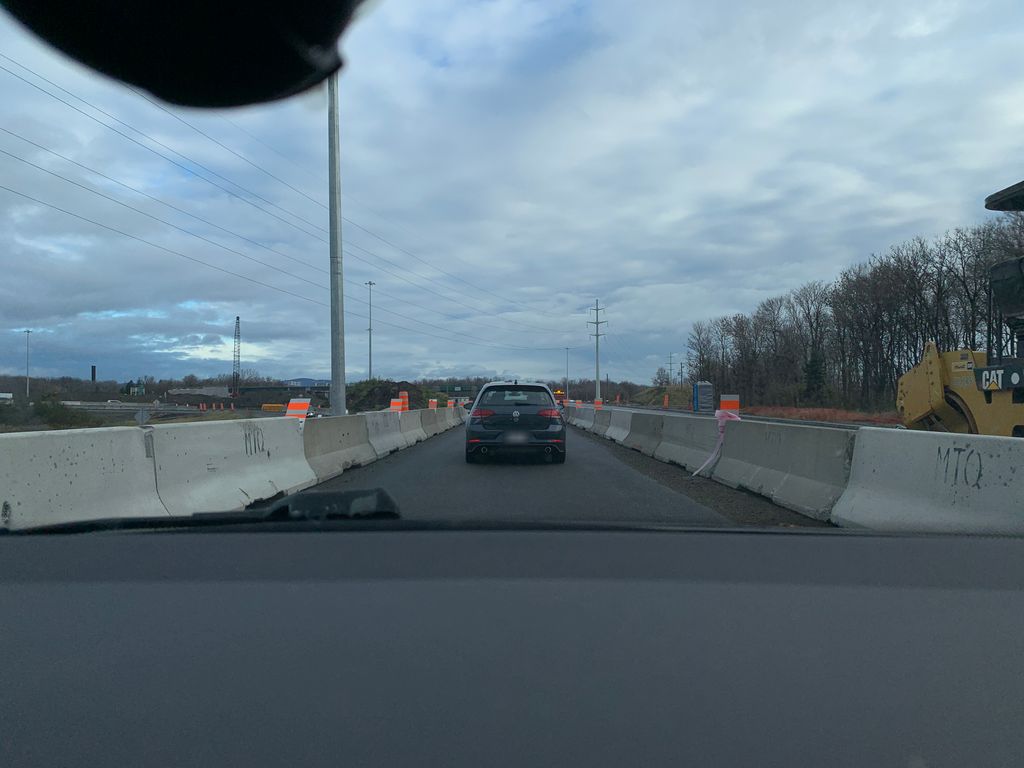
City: quebec_city